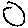
Label: circle